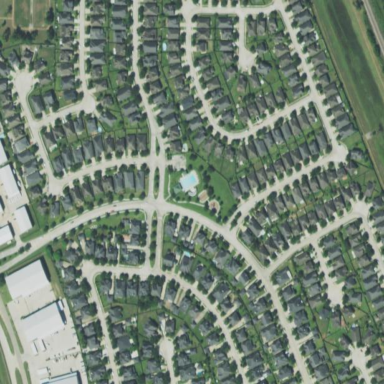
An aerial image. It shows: Residential neighbourhood.